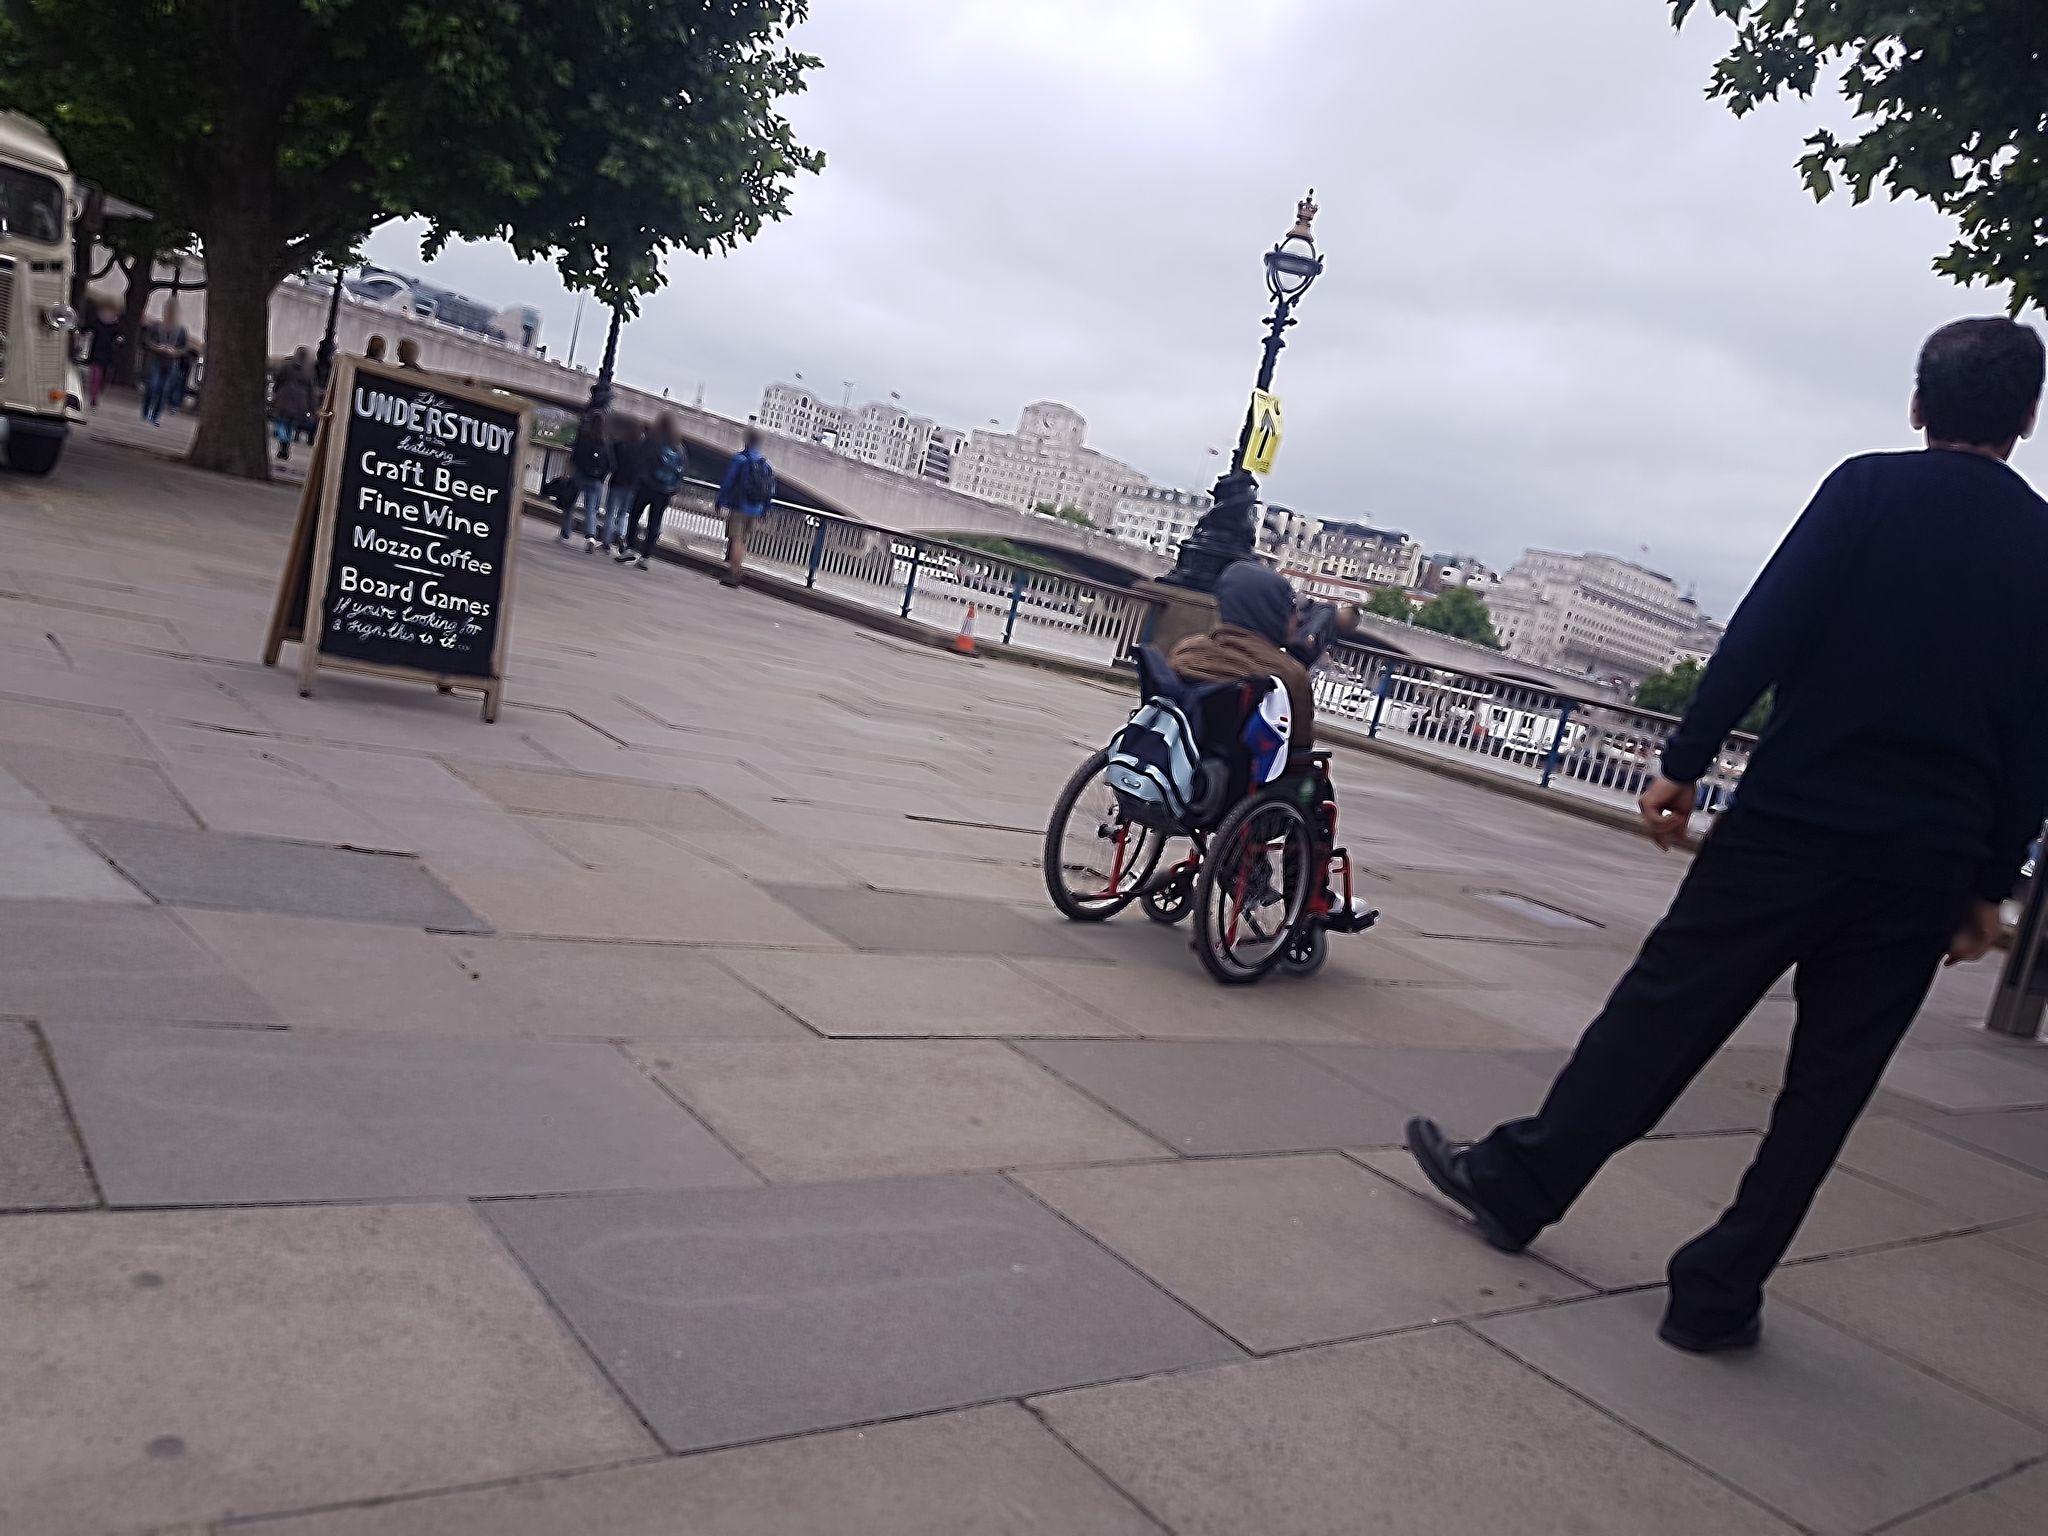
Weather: clear
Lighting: day
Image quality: good
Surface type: walking surface
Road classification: service, pedestrian
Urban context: urban centre
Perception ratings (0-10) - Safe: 3.73, Lively: 8.27, Beautiful: 7.03, Boring: 1.49, Depressing: 1.89, Wealthy: 6.05